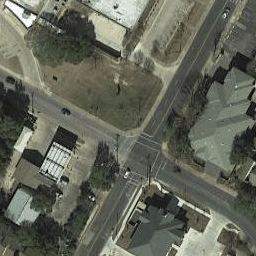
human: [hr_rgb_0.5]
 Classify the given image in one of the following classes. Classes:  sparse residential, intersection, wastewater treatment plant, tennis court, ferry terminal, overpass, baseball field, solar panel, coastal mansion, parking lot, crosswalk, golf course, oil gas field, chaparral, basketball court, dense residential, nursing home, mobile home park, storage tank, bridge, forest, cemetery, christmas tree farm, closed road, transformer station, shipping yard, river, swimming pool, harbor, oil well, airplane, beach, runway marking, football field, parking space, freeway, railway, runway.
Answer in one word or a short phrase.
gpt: intersection